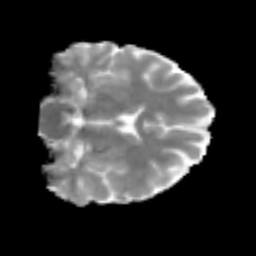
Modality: MD
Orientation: coronal
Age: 30
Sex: male
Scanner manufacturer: siemens
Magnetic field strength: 3 T
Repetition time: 2.3 s
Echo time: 0.085 s